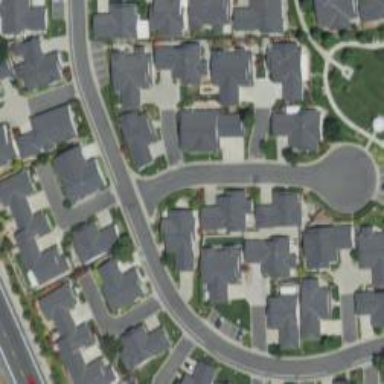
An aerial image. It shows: Living street.